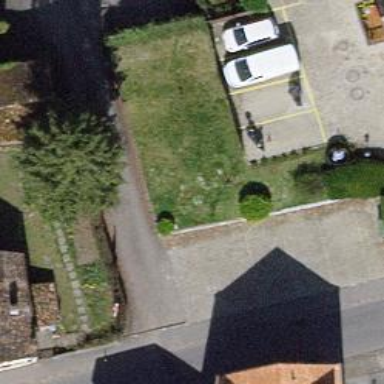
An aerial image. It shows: Street-side parking area.